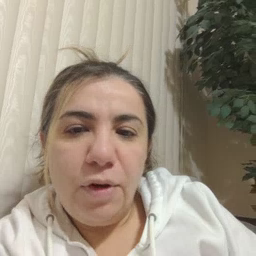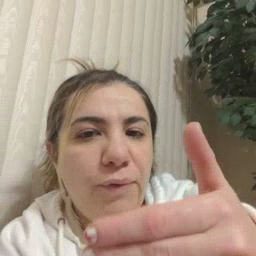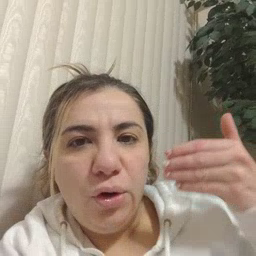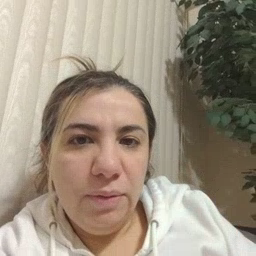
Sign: before